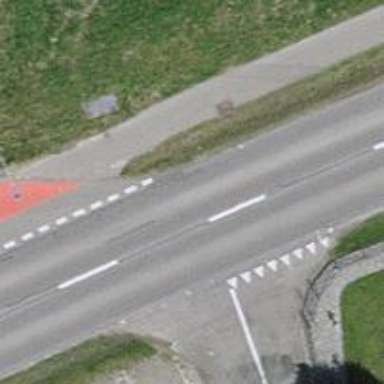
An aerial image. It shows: Tertiary road.